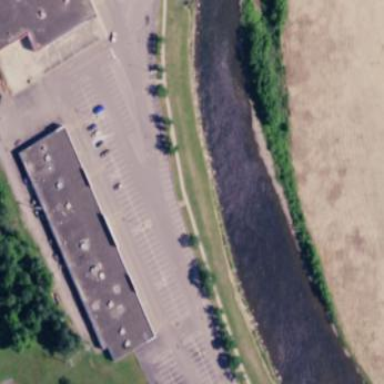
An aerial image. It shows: Parking area.